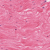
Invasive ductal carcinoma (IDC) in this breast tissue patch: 0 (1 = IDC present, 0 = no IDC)